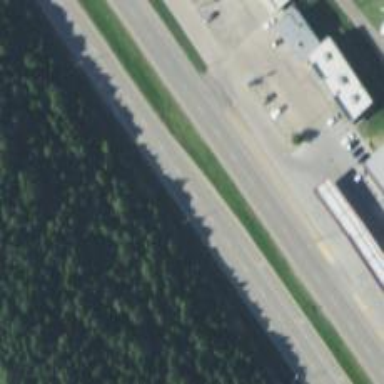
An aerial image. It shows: Expressway with asphalt surface categorized as trunk highway.